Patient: sex F, age 60
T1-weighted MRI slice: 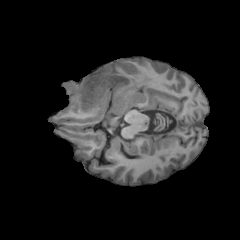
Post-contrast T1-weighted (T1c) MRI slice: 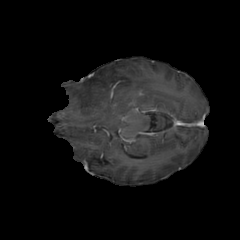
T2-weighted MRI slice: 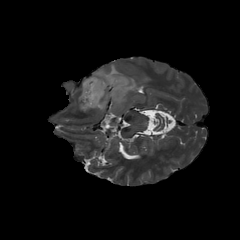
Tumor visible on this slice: yes
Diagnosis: Astrocytoma, IDH-mutant
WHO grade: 3